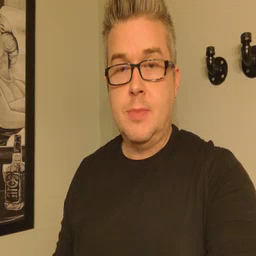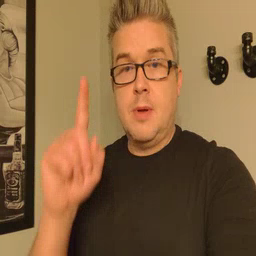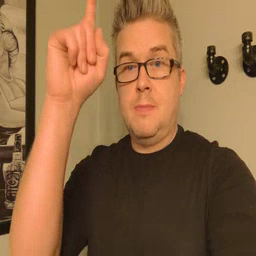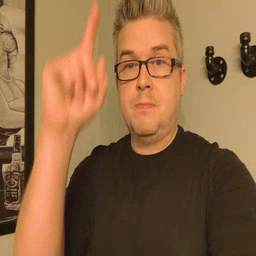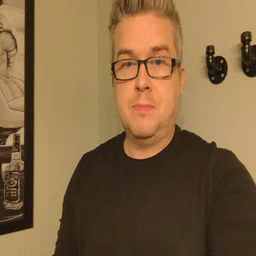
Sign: up